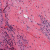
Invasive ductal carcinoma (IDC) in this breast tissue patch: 0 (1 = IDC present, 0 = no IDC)